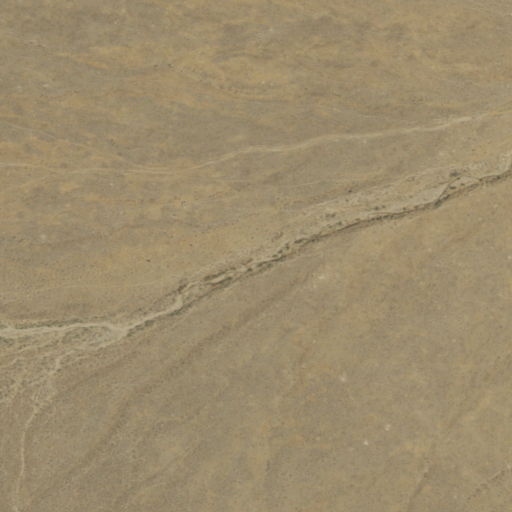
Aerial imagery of valley in Nevada named Cedar Canyon containing shrub and grassland